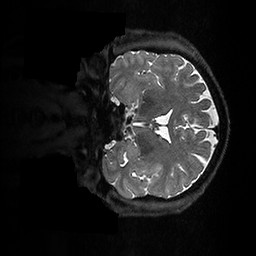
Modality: T2w
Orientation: coronal
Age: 60
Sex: male
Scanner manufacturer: ge
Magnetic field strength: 3 T
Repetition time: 3.202 s
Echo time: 0.0594 s